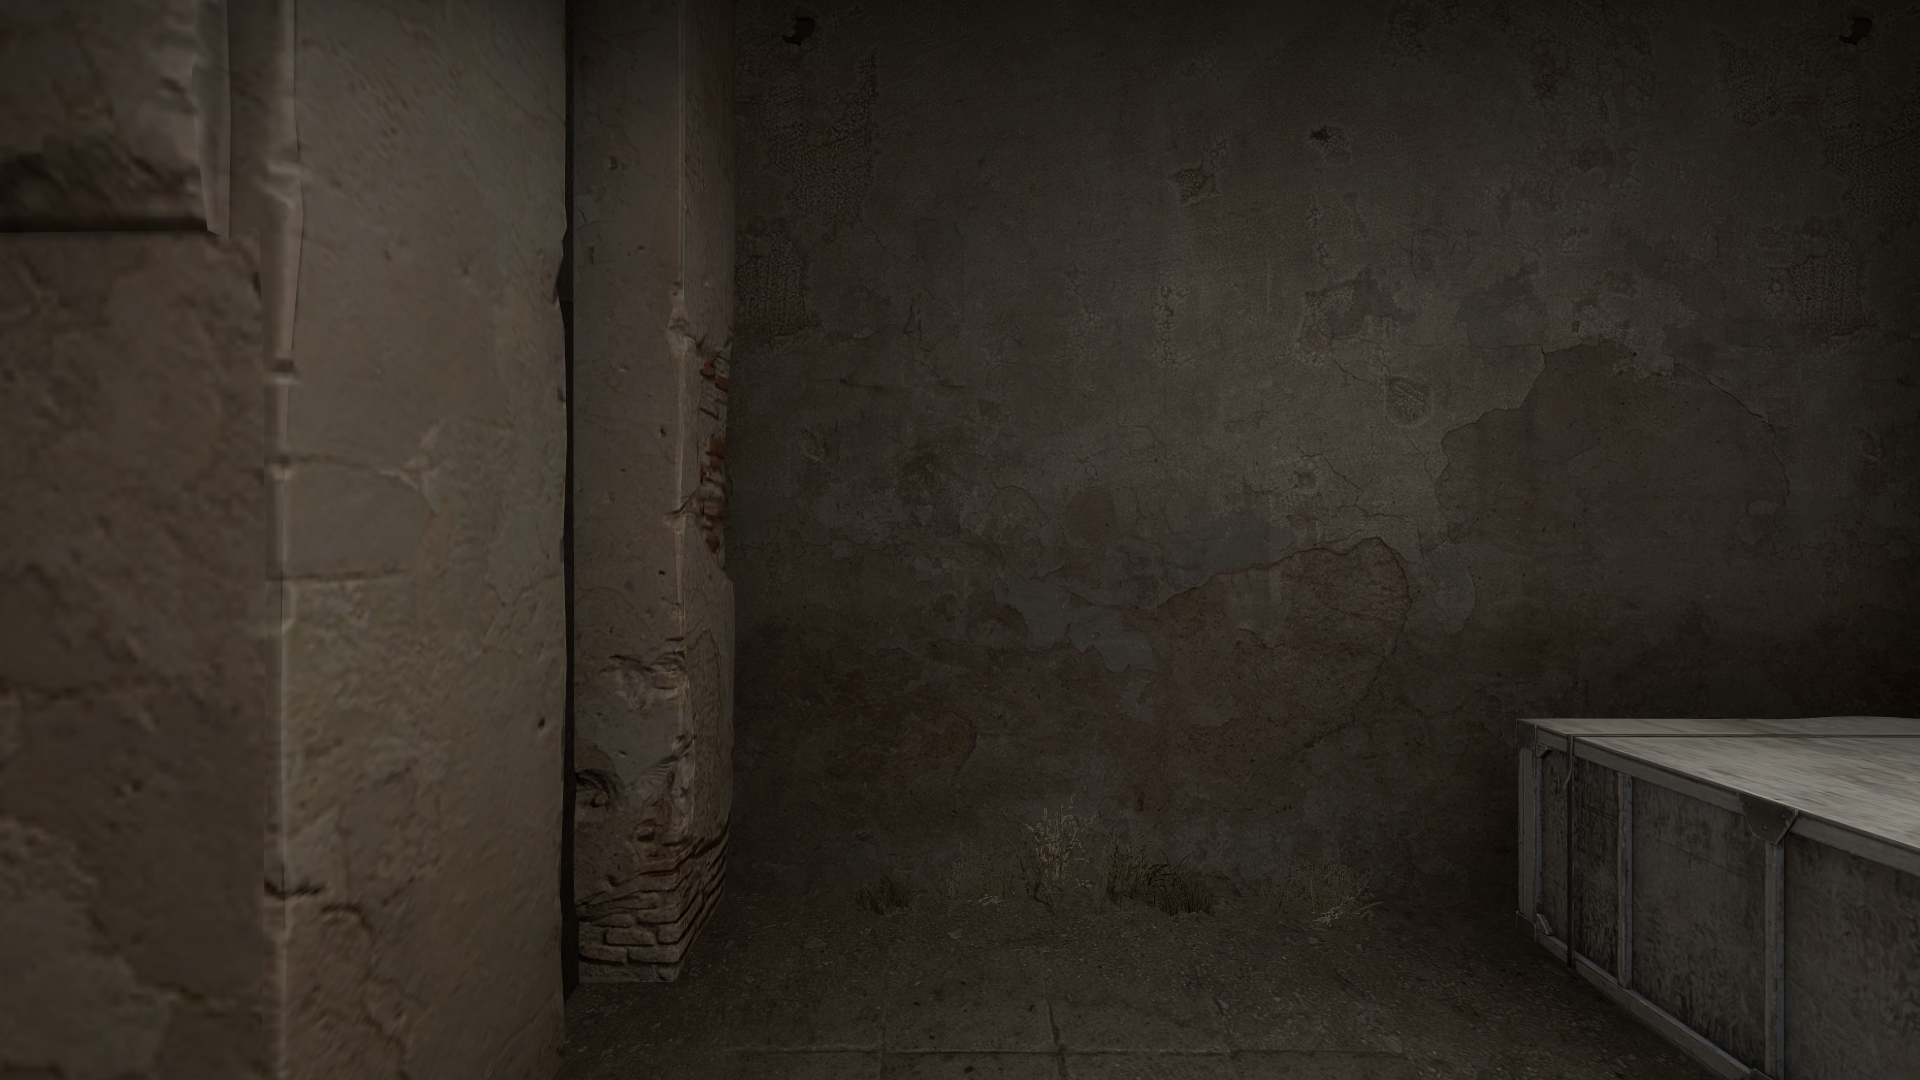
Map: de_dust2